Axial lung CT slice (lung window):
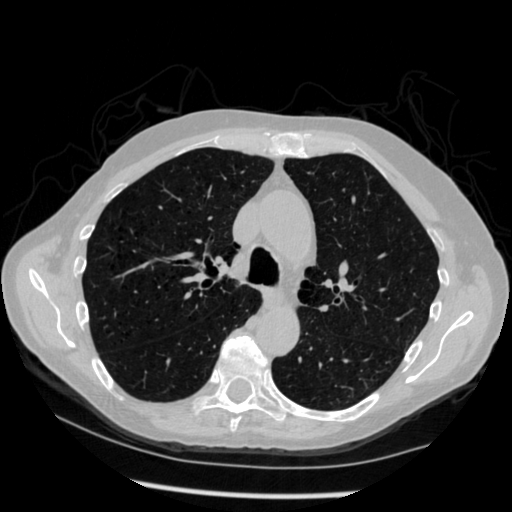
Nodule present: no